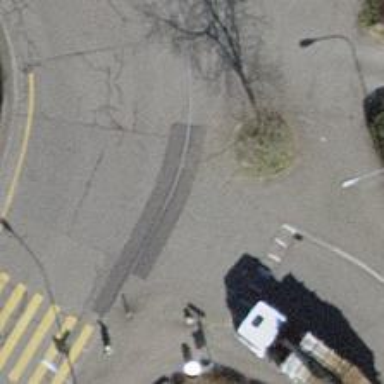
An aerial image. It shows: Kerb barrier.